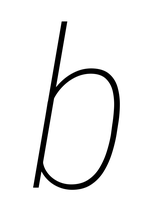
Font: Roboto-Italic_Condensed_Thin_Italic